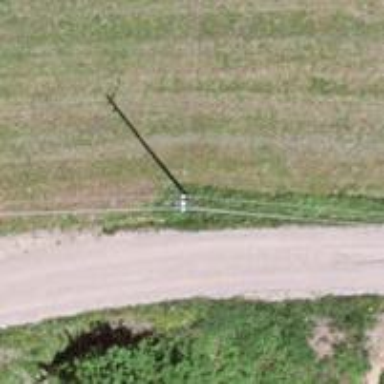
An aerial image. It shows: Power pole.